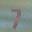
Label: 7